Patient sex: F
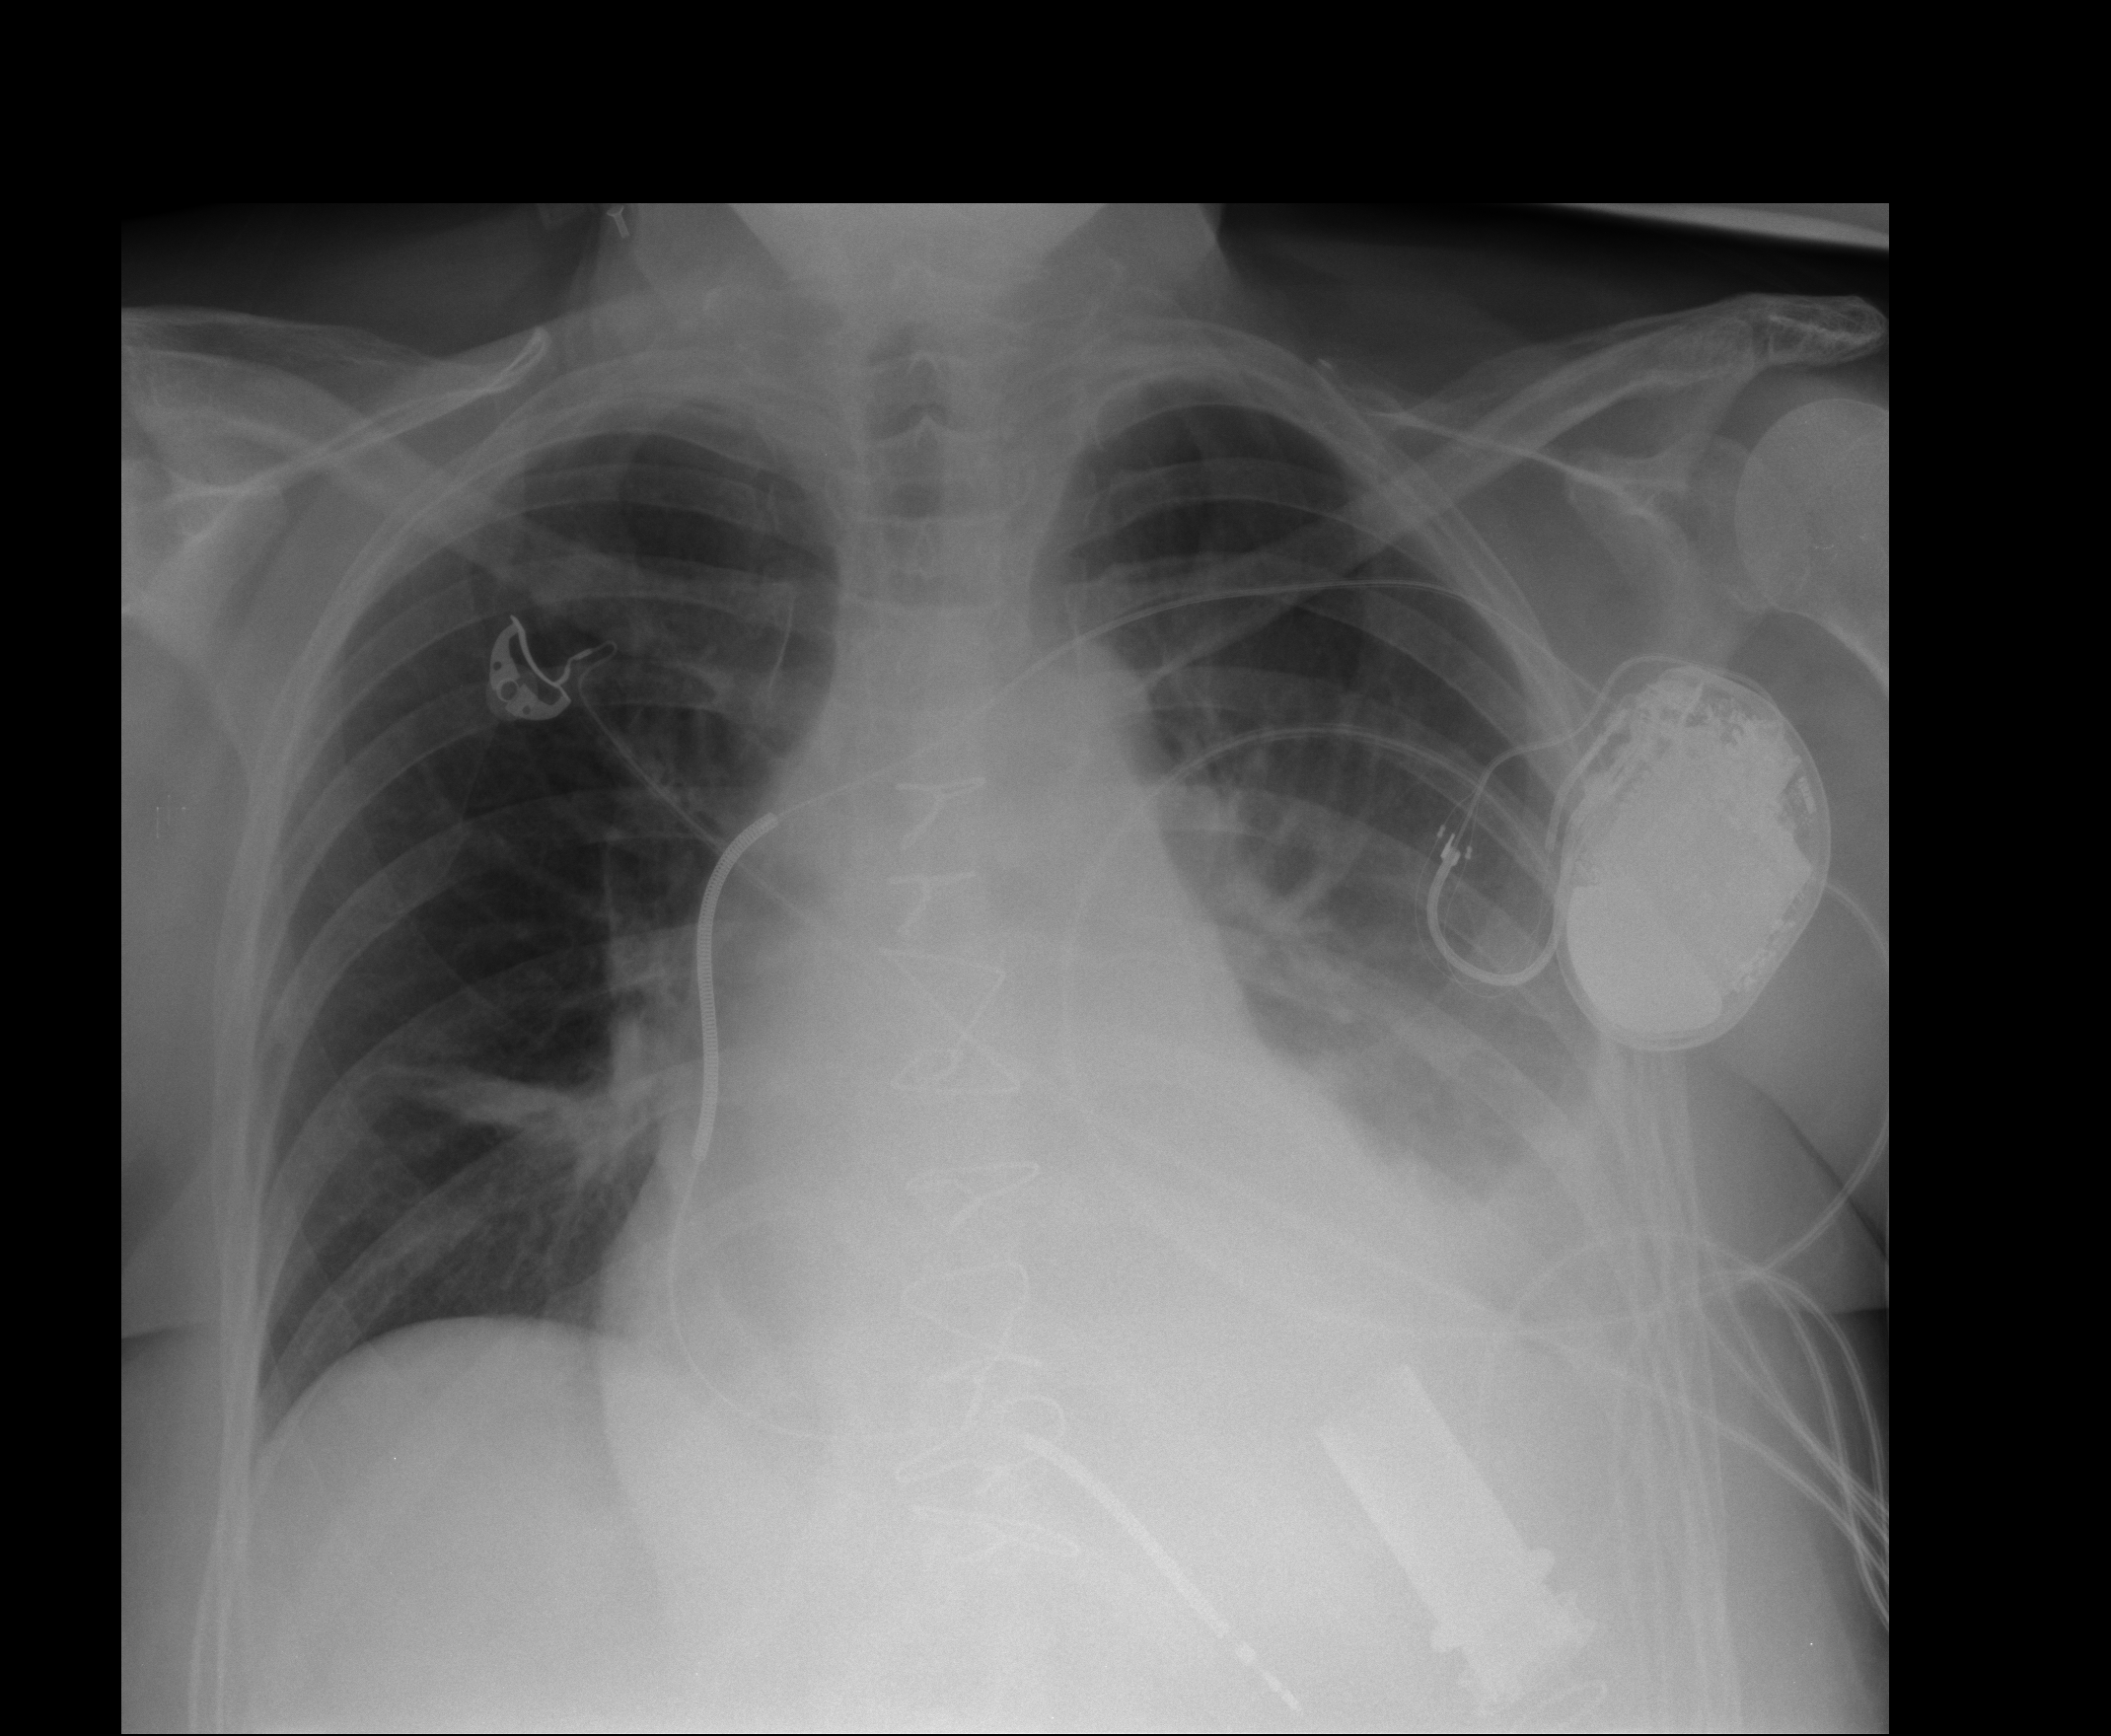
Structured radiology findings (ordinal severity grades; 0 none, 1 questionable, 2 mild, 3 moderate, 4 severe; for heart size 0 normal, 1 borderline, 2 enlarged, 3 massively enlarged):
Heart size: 2
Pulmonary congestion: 2
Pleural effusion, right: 0
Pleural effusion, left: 2
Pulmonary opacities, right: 0
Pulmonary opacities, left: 1
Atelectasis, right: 0
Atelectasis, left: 2